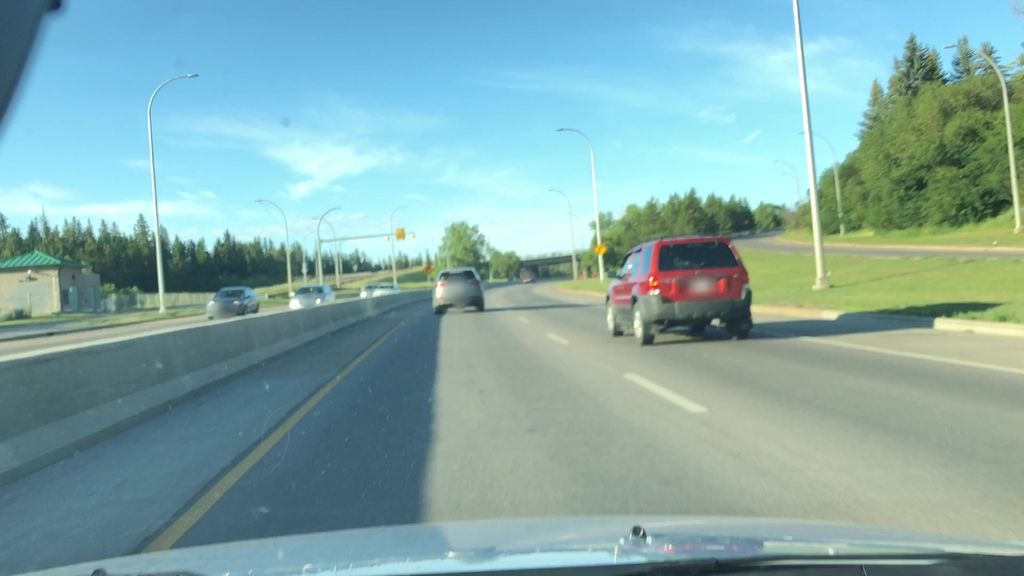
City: edmonton